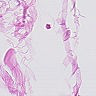
Metastatic tissue present: no